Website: slack
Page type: billing-address
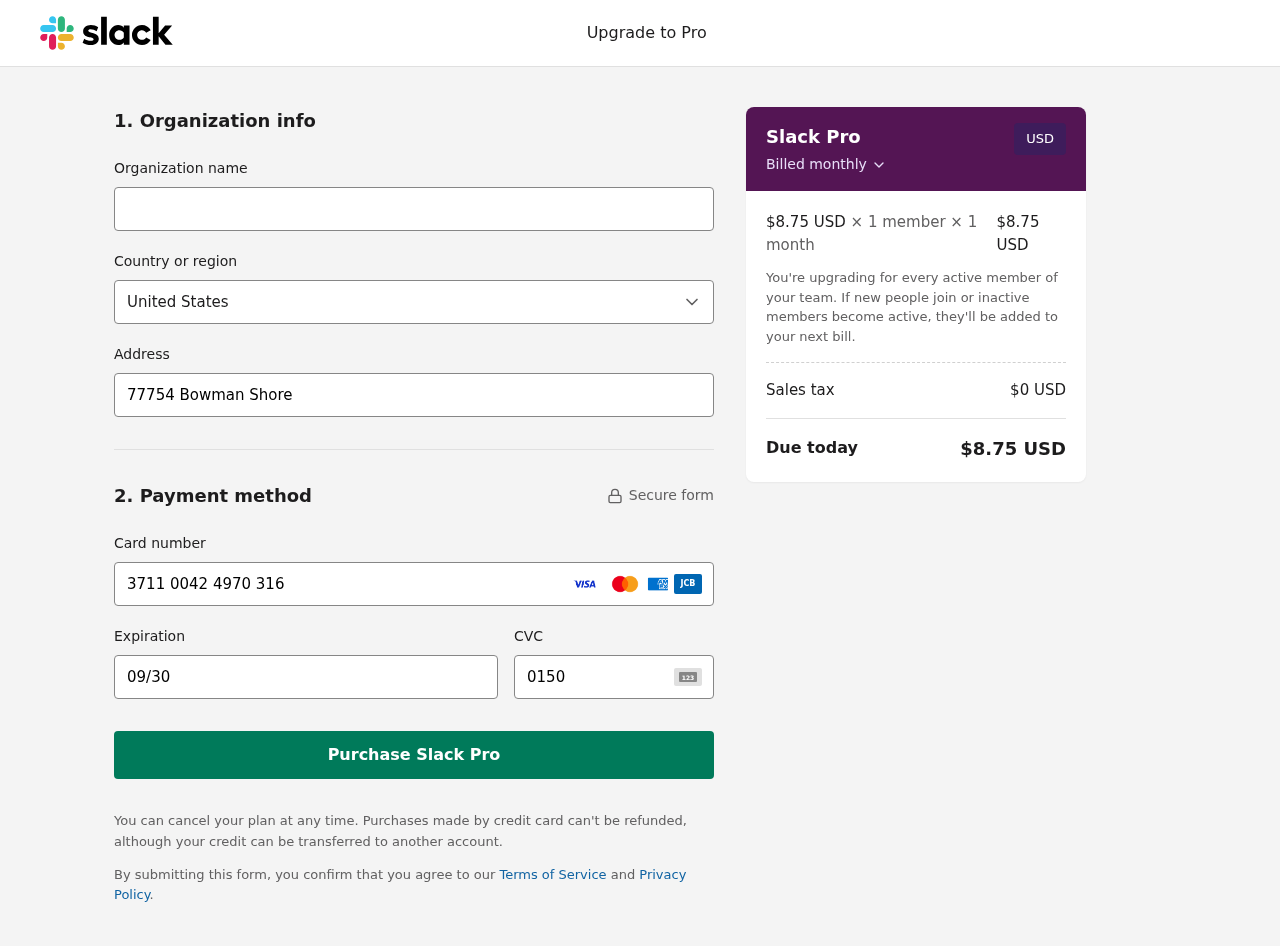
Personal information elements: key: PII_CARD_CVV
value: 0150
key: PII_CARD_EXPIRY
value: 09/30
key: PII_CARD_NUMBER
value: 3711 0042 4970 316
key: PII_COUNTRY
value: United States
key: PII_STREET
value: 77754 Bowman Shore
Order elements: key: ORDER_PRICE_PER_MEMBER
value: $8.75 USD
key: ORDER_MEMBER_COUNT
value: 1
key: ORDER_MONTH_COUNT
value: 1
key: ORDER_SUBTOTAL
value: $8.75 USD
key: ORDER_TAX
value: $0
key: ORDER_TOTAL
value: $8.75 USD